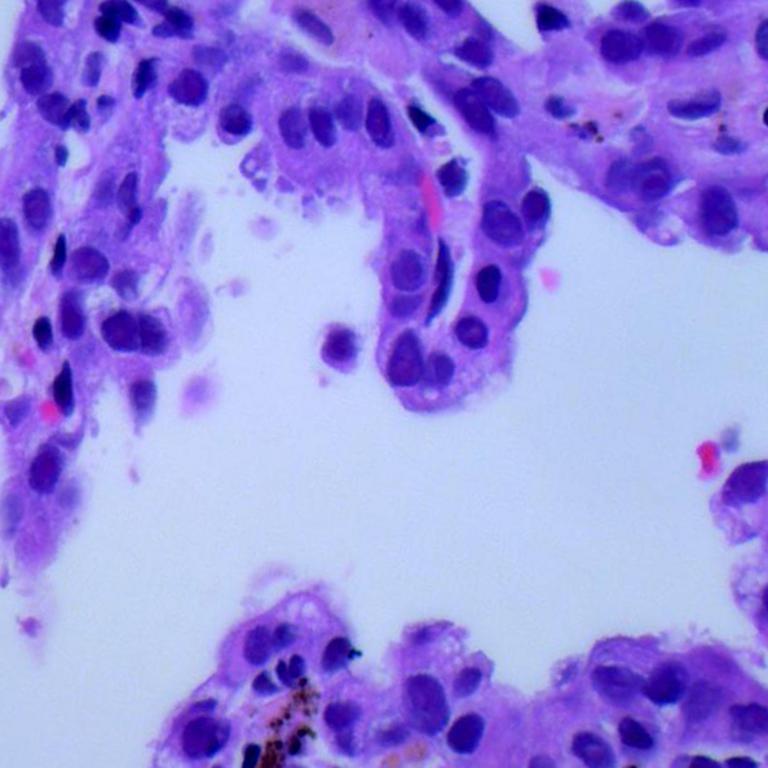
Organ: lung
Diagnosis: adenocarcinomas